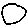
Label: circle